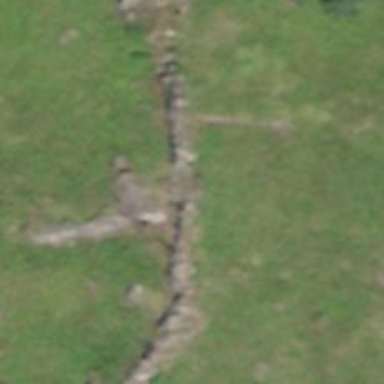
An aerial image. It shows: Dry stone wall barrier.